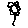
Label: flower